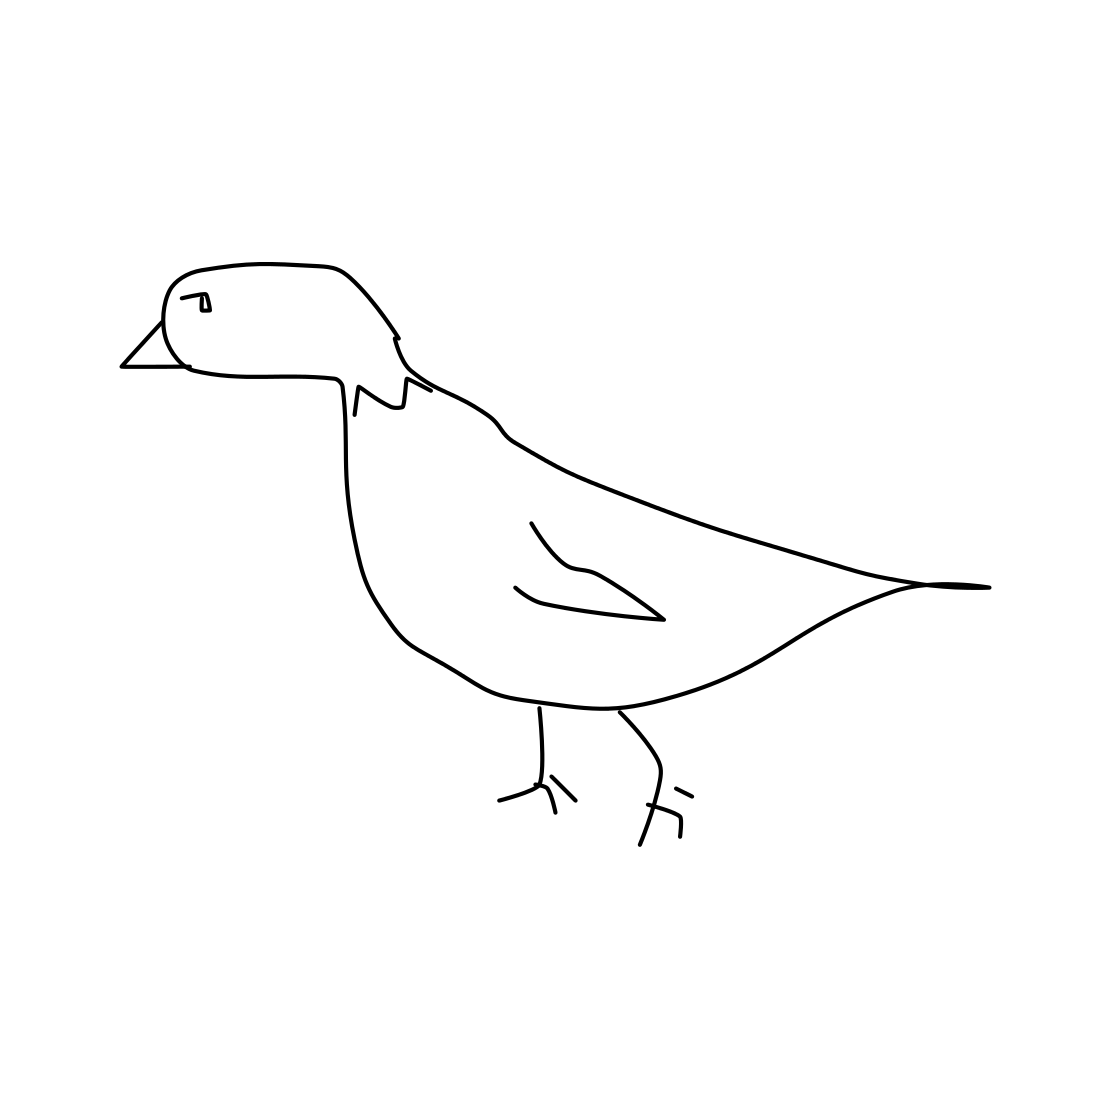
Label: pigeon